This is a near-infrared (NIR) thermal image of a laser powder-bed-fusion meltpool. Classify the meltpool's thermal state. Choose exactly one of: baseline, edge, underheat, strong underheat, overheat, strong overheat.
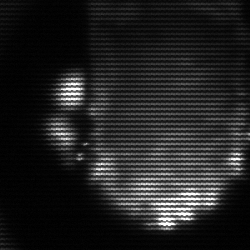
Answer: baseline